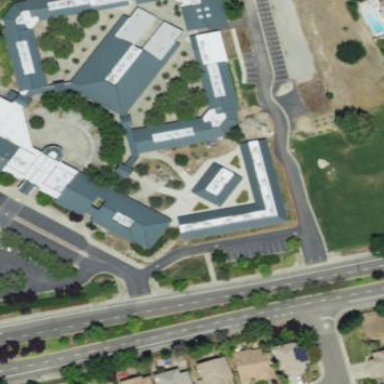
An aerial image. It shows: School building.